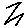
Label: zigzag